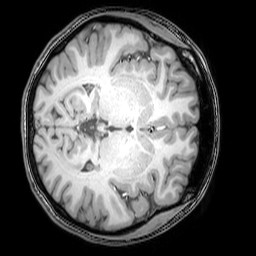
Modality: T1w
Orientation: axial
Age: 22
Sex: female
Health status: healthy
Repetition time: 0.081 s
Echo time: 0.037 s